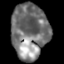
Tissue: skin
Cell type: Epithelial cells
Senescence score: 0.1543
Nuclear area (px): 1981
Mean DAPI intensity: 119.746